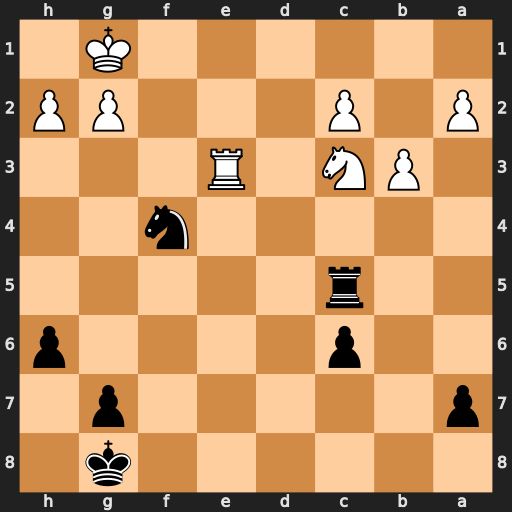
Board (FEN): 6k1/p5p1/2p4p/2r5/5n2/1PN1R3/P1P3PP/6K1
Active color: b
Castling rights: -
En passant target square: -
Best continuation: Rxc3 Rxc3 Ne2+ Kf2 Nxc3